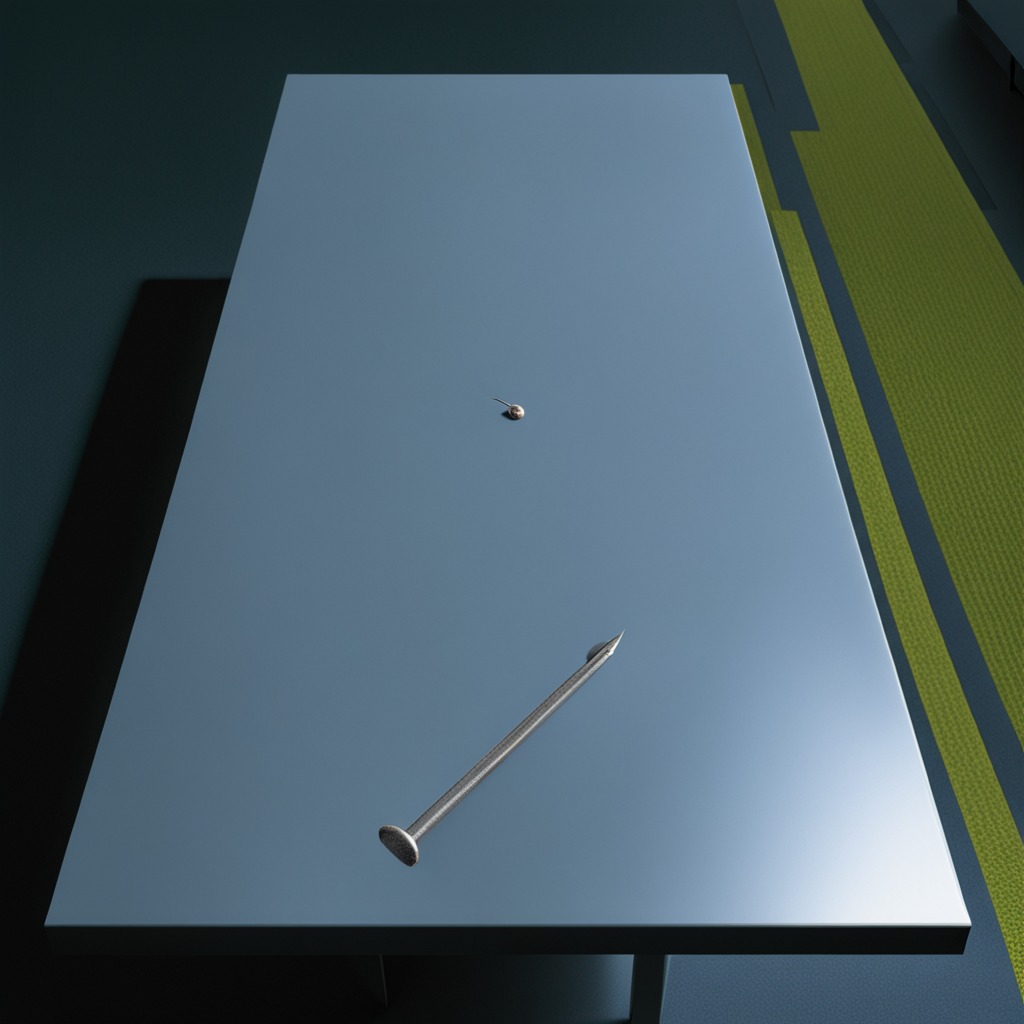
An iron nail is lying on the clean empty table in a railway signal maintenance room lit by harsh overhead fluorescents.